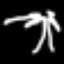
Label: palm tree